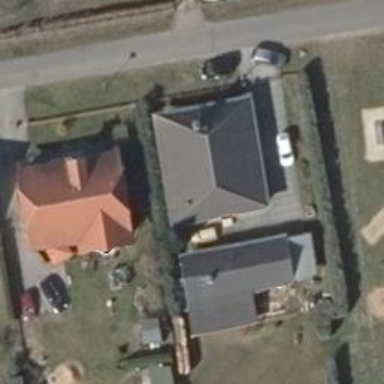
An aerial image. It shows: Detached building.